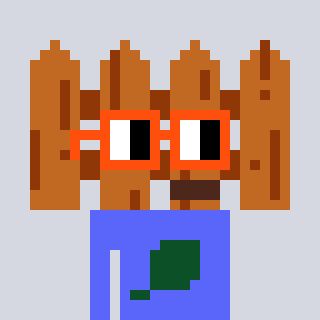
a pixel art character with square orange glasses, a fence-shaped head and a purple-colored body on a cool background